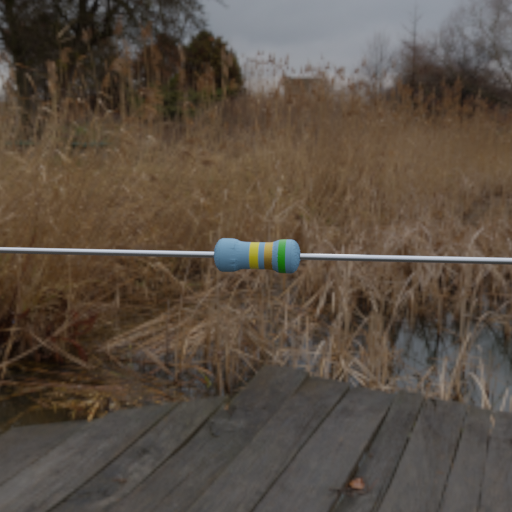
Resistor colour bands (in order): yellow, gold, green